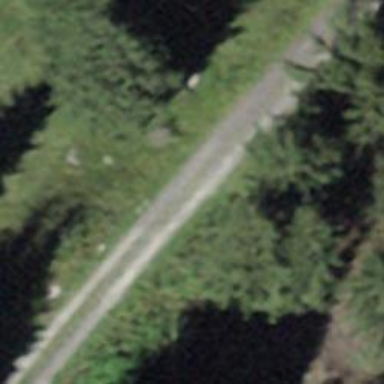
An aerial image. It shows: Dirt track road with grade3 tracktype.